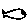
Label: fish